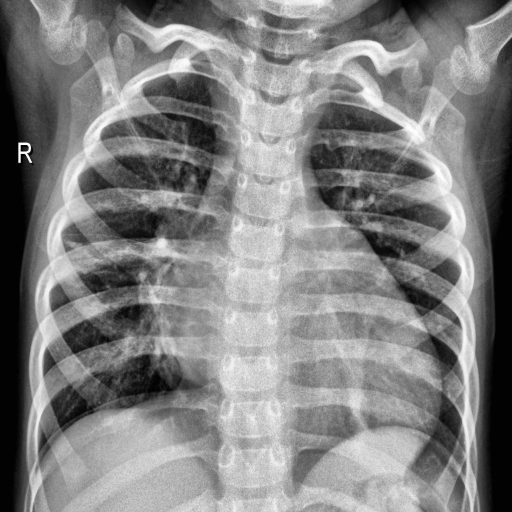
Finding: PNEUMONIA